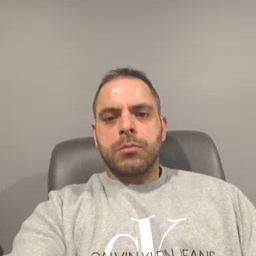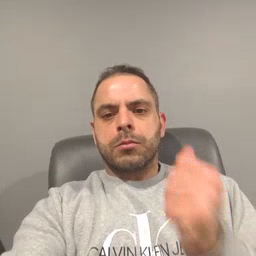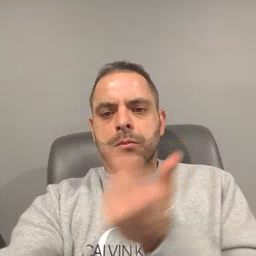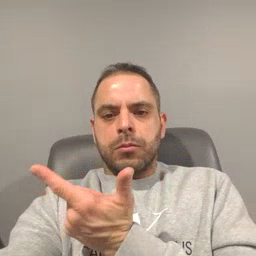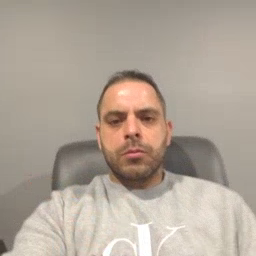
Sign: all